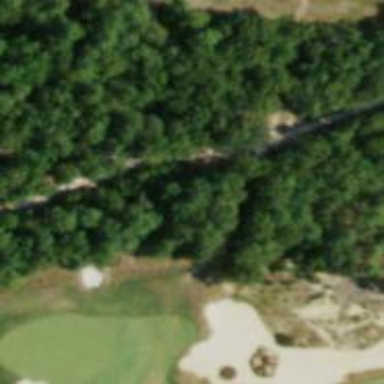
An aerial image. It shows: Service road used as golf cart path.